Interaction volume radius: 5 \u00c5
Interaction volume height: 20 \u00c5
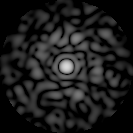
Disorder parameter: 0.8404